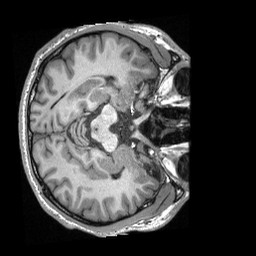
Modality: T1w
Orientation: axial
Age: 19
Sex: male
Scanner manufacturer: siemens
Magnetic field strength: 3 T
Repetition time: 2.3 s
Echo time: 0.00308 s